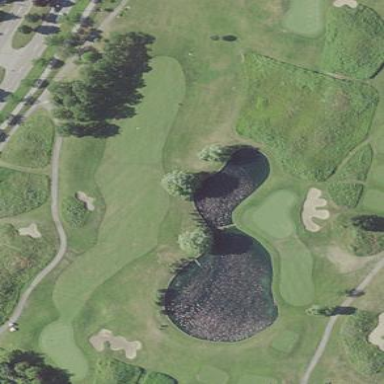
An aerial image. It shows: Water hazard in golf course. The hazard is natural water feature.